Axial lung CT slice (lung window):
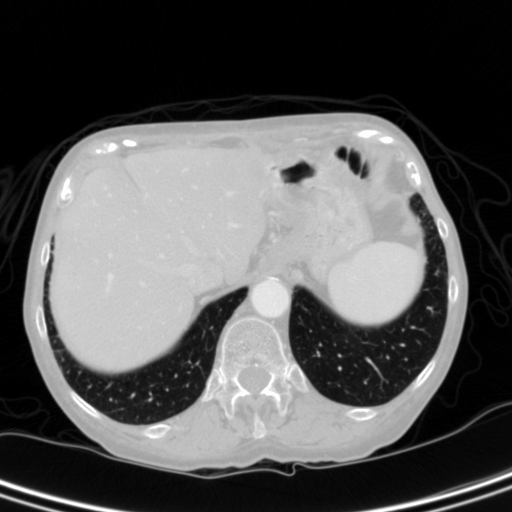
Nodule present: no